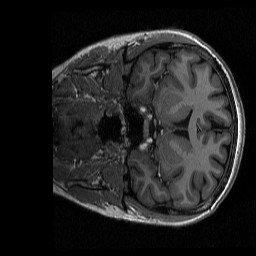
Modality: T1w
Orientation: coronal
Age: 33
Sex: female
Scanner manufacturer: siemens
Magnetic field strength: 3 T
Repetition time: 2.3 s
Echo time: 0.00298 s